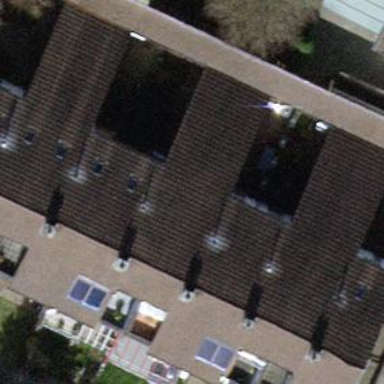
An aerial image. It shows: House with gabled roof that runs across the building.